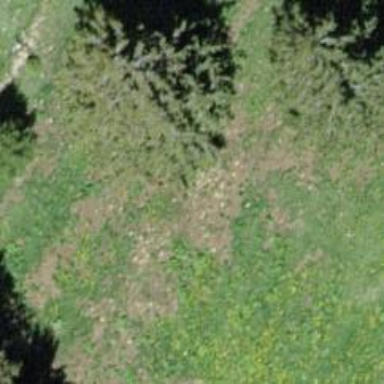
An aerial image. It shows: Needle-leaved tree in natural setting.